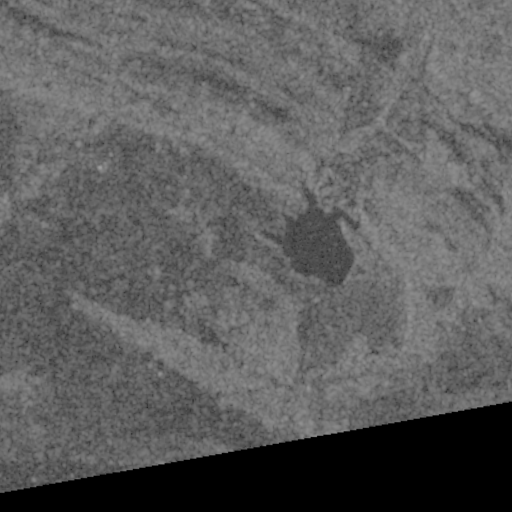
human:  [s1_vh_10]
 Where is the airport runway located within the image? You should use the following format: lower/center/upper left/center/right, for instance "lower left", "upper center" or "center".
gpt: The airport runway is located in the upper right of the image.
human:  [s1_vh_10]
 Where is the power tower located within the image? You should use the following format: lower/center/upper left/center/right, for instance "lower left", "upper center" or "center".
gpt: The power tower is located in the lower of the image.
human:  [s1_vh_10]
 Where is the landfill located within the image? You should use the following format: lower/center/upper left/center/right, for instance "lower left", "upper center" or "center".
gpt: There is no landfill in the image.

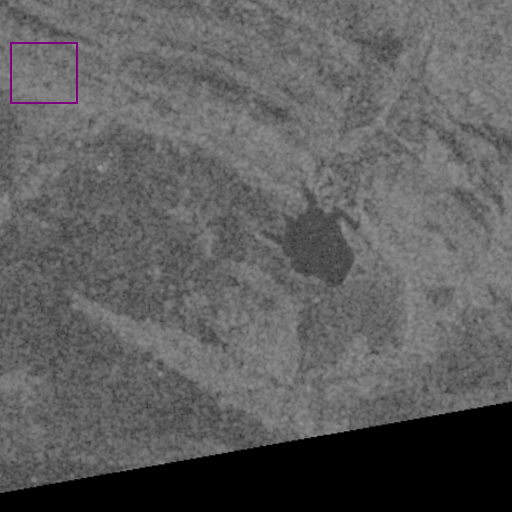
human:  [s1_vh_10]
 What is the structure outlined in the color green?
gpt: There is no green outline.
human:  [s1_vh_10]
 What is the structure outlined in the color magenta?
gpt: There is no structure outlined in magenta.